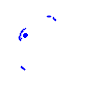
Particle: kaon